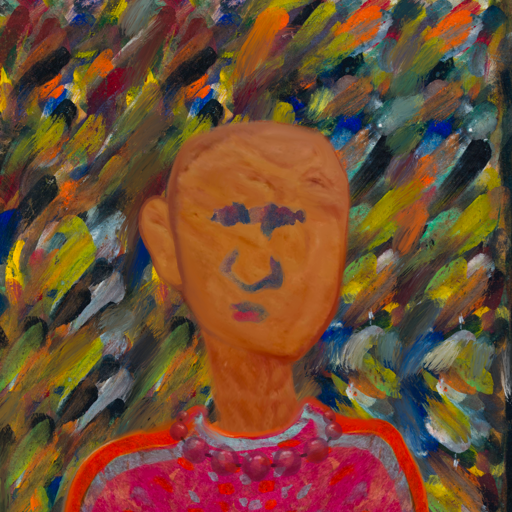
Background: An_Impression, Head And Neck Front: Pious_Lady, Face Front: In_The_Sun, Bust: Sisters, Hair Front: Blank, Head Accessory: Blank, Second Necklace: Blank, Necklace: Irani_2, Baby: Blank